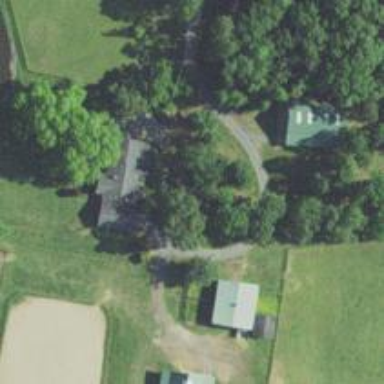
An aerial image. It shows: Driveway.